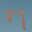
Label: 7